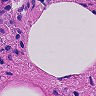
Metastatic tissue present: no